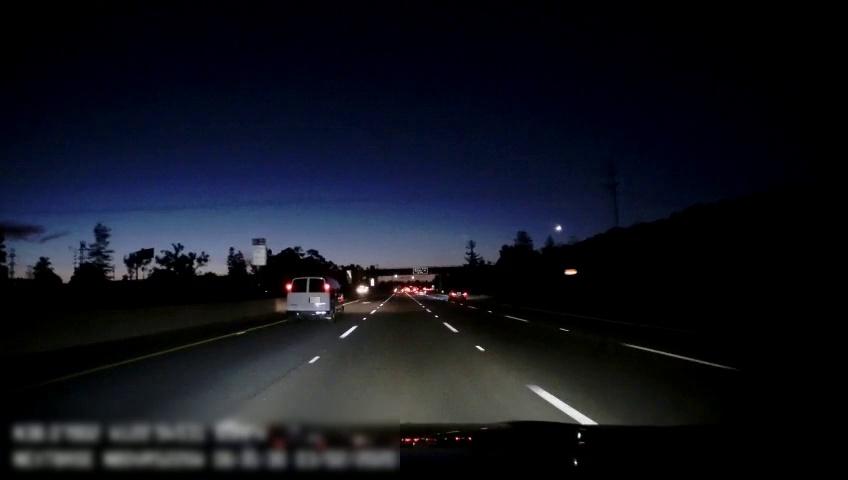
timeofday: Night
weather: Other
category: Drivable Space
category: Vehicles | Car
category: Vehicles | Van
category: Lanes | Alternate Lane
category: Lanes | Alternate Lane
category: Lanes | Alternate Lane
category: Lanes | Alternate Lane
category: Lanes | Alternate Lane
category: Traffic | Signs